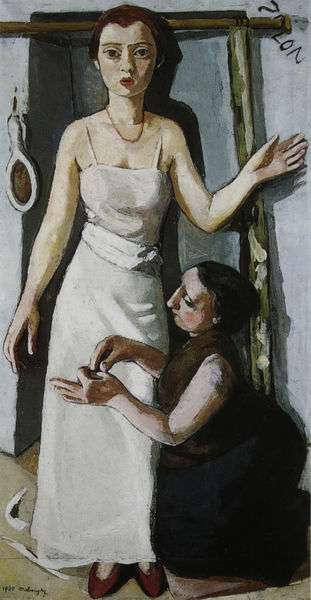
Titel: Bei der Schneiderin
Künstler: Marie-Louise von Motesiczky
Standort: Cambridge (England)
Institution: Fitzwilliam Museum
Schlagwörter: schatten, frauen, braun, finger, frau, geste, kleid, licht, schmuck, schwarz, tür, weiss, blick, rot, wand, gesicht, hände, portrait, porträt, signatur, spiegel, spiegelung, stoff, arbeit, schuhe, kette, braut, nähen, atelier, anprobe, näherin, schneiderin, faden, nadel, halskette, bürste, knieende, trägerkleid, stange, brautkleid, kleiderbürste, ändern